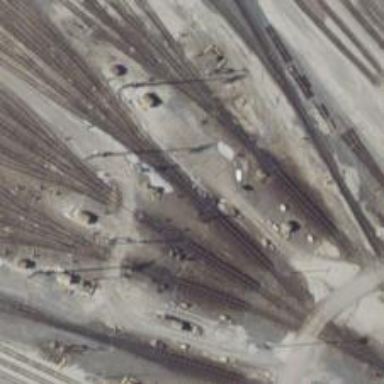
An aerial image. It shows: Railway yard.